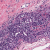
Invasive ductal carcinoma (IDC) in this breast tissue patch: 0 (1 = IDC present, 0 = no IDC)